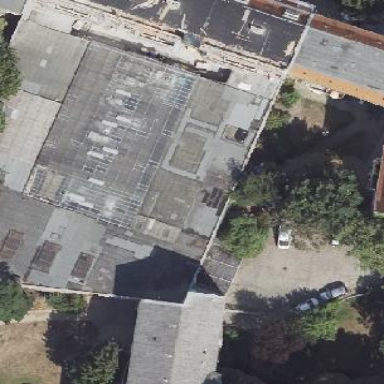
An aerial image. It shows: Commercial building.